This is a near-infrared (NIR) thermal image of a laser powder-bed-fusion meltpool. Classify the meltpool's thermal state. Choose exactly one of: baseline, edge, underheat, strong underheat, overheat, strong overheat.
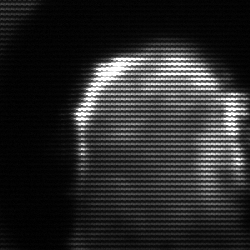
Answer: baseline